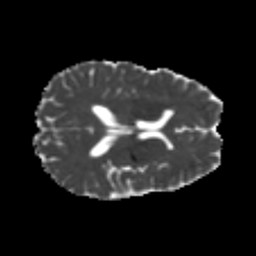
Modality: MD
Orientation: axial
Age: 22
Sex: female
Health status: healthy
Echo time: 0.074 s